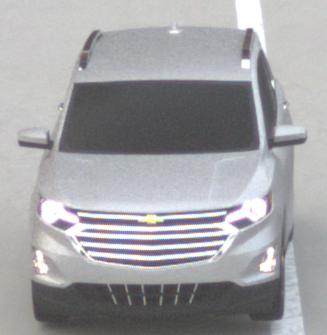
Make: Chevrolet
Model: Equinox
Detailed model: Gen. 2
Model produced from: 2015
Model produced until: 2017
Doors: 5
Color: white
Road condition: dry road
Daytime: morning or afternoon
Contrast: low contrast